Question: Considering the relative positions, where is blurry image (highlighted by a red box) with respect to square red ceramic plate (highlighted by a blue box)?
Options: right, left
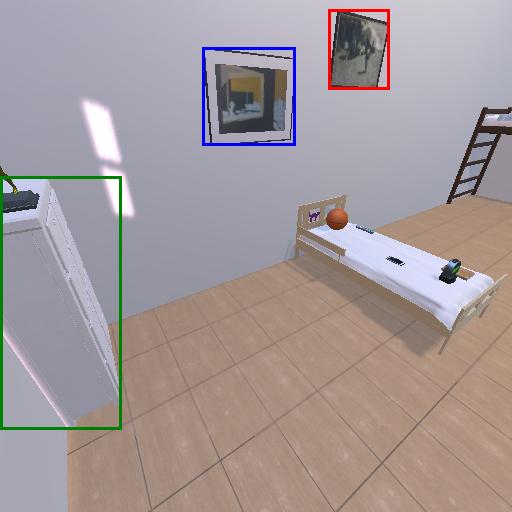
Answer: right